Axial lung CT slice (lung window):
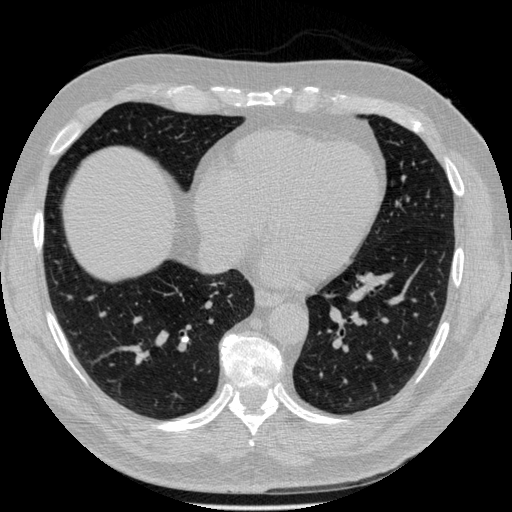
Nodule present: yes
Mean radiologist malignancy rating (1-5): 1.25